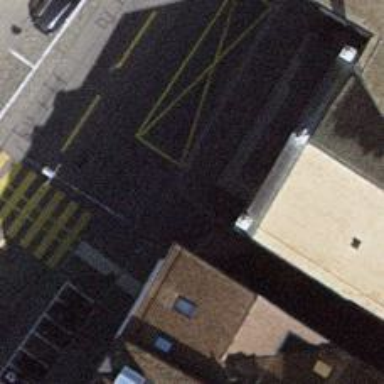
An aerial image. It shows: Pedestrian road with asphalt surface.